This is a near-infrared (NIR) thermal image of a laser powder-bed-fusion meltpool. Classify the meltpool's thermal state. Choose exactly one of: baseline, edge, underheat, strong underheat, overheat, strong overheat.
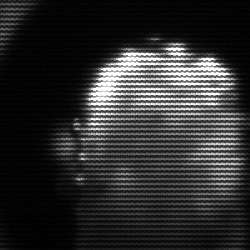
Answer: baseline